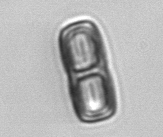
Label: Ephemera